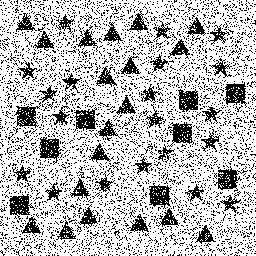
Squares: 9
Triangles: 19
Stars: 20
Total shapes: 48